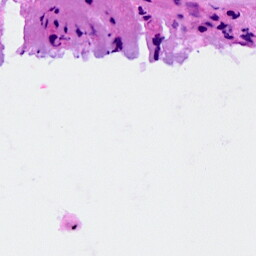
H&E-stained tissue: Breast